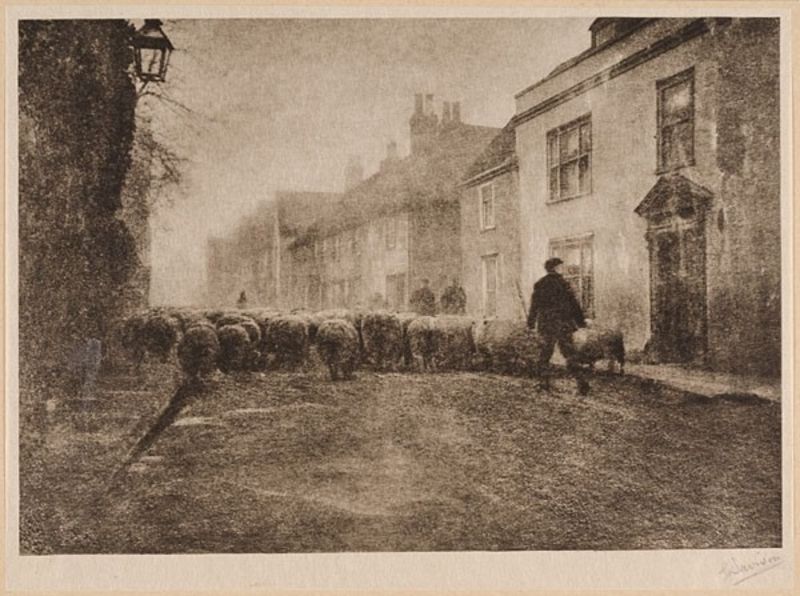
Titel: In a Village under the South Downs
Künstler: George Davison
Standort: Hamburg
Institution: Museum für Kunst und Gewerbe Hamburg
Schlagwörter: vieh, papier, foto, fotografie, photographie, schaf, photo, hirte, hirtin, hirt, schafhirtin, kuhhirt, lichtbild, piktoralismus, kunstfotografie, historische, piktorialismus, schafhirt, heliogravur, gebäude, örtlichkeit, straße, stätte, künstlerische, pictorialismus, heliogravüre, photogravüre, fotogravüre